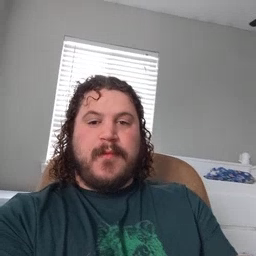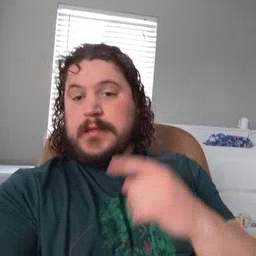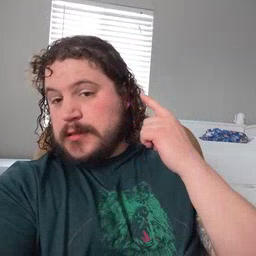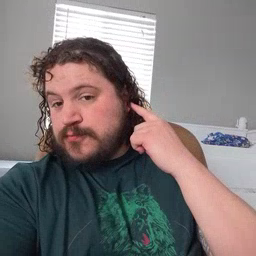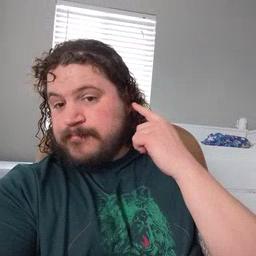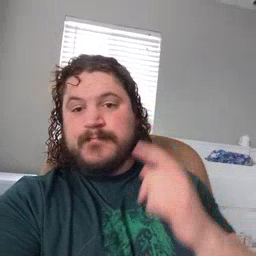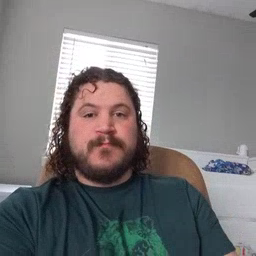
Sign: ear